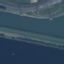
Land use / land cover: River